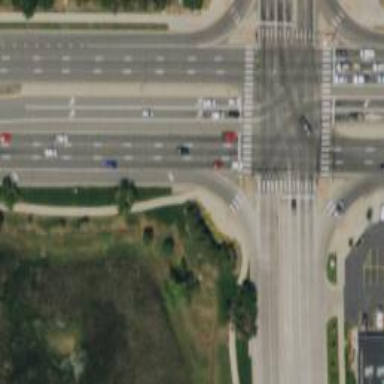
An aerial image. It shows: Primary link road with asphalt surface.